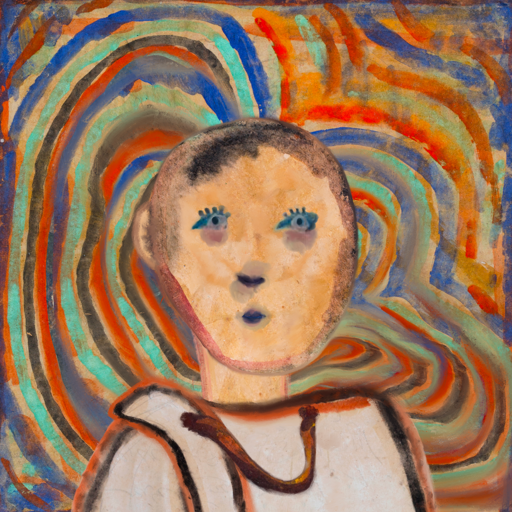
Background: Sisters, Head And Neck Front: Childish, Face Front: Hill_Girl, Bust: Roy_Bahadur, Hair Front: Blank, Head Accessory: Blank, Second Necklace: Comrade, Necklace: Blank, Baby: Blank